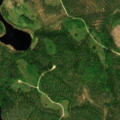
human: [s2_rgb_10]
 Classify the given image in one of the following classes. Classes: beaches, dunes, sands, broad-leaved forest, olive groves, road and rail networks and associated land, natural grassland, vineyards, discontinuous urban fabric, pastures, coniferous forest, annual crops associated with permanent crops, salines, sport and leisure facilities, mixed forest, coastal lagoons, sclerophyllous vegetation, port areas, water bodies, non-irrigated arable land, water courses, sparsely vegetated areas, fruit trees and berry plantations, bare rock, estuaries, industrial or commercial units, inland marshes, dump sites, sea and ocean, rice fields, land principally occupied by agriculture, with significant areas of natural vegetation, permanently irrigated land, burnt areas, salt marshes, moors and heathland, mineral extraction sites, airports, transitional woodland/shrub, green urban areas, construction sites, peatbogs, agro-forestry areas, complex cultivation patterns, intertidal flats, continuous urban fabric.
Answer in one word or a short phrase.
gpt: coniferous forest, mixed forest, water bodies